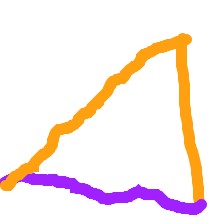
Shape: triangle